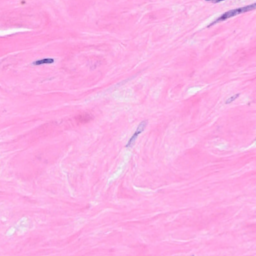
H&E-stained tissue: Breast